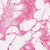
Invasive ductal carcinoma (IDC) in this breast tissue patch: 0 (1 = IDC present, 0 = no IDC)